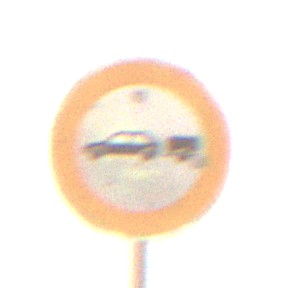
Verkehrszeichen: VerbotPersonenkraftwagenMitAnhaenger
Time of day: SunriseSunset
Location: Outdoor (Nature)
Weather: PartlyCloudy
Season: NotSpecified
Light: Natural